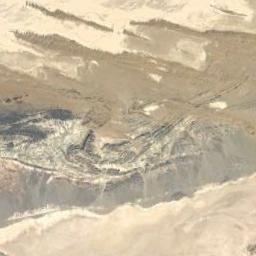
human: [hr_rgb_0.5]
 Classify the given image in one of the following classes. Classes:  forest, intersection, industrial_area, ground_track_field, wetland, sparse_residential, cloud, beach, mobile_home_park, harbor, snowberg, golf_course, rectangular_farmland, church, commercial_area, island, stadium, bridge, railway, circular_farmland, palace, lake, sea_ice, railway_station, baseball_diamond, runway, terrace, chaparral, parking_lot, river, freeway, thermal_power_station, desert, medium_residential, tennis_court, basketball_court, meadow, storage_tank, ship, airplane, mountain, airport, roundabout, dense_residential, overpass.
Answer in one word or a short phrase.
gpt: desert